Question: I'm using simple html dom in php to extract a table depending on its id. I have done this without any issues when the id doesn't involve any characters like hyphens(-). I suspect it is due to a hyphen because I used the same code with an id with no hyphens and no trouble receiving the data. The data I want to extract is also in a tab that is hidden, does this effect the process?
'''
<?php
include('simple_html_dom.php');
//Insert the url you want to extract data from
$html = file_get_html('http://espnfc.com/team/_/id/359/arsenal?cc=5739');
$i = 0;
$dataInTable = true;
while($dataInTable){
if($html->find('div[id=ui-tabs-1] table tbody', 0)->children(0)->children($i)){
for($j=0;$j<3;$j++){
if($html->find('div[id=ui-tabs-1] table tbody', 0)->children(0)->children($i)->children($j)){
$gk[] = $html->find('div[id=ui-tabs-1] table tbody', 0)->children(0)->children($i)->children($j)->plaintext;
}else{
$dataInTable = false;
}
}
//else if nothing is in the next cell return false.
}else{
$dataInTable = false;
}
$i+=2;
}
var_dump($gk);
?>
'''

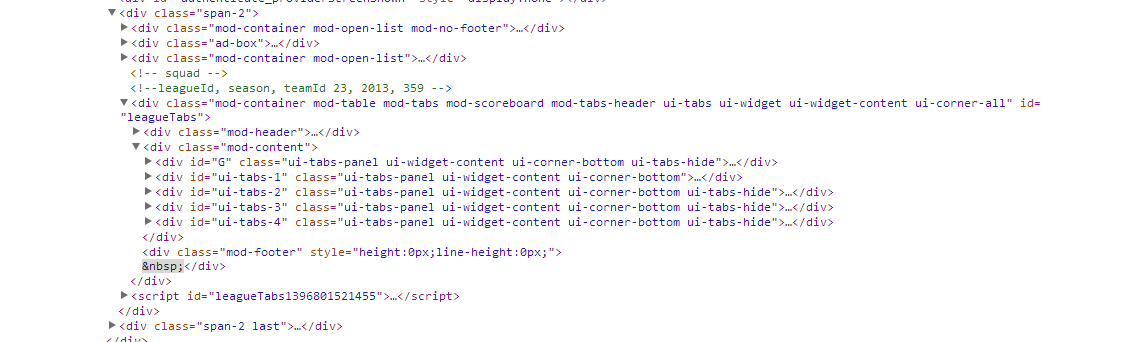
Answer: When you take a look at the source(not via dev-tools, use browser->viewsource) of <URL> you'll not see anything with the ID 'ui-tabs-1'
This element has been created via javascript(I guess jQueryUI-tabs)
'simple_html_dom' parses HTML but did not evaluate javascript, so the answer is: